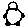
Label: cat